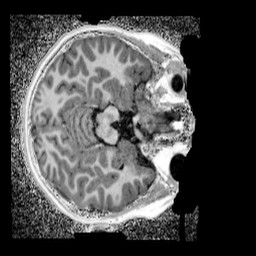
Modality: UNIT1_denoised
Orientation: axial
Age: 10
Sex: female
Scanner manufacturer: siemens
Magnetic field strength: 3 T
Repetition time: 4 s
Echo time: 0.00299 s